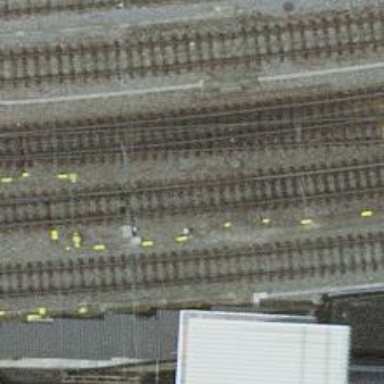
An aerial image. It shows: Single-track railway with electrified contact lines.